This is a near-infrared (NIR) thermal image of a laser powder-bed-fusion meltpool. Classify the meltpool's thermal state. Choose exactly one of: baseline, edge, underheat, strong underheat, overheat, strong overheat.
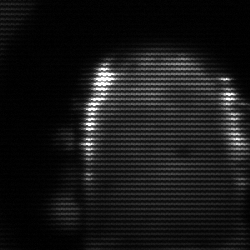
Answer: baseline